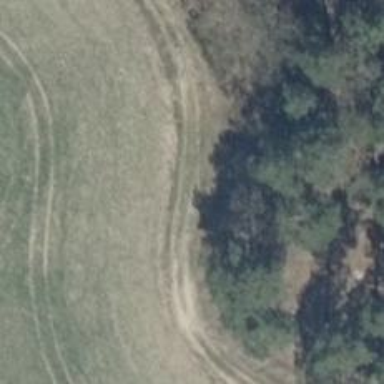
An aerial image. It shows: Sandy track road with grade3 tracktype.